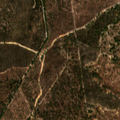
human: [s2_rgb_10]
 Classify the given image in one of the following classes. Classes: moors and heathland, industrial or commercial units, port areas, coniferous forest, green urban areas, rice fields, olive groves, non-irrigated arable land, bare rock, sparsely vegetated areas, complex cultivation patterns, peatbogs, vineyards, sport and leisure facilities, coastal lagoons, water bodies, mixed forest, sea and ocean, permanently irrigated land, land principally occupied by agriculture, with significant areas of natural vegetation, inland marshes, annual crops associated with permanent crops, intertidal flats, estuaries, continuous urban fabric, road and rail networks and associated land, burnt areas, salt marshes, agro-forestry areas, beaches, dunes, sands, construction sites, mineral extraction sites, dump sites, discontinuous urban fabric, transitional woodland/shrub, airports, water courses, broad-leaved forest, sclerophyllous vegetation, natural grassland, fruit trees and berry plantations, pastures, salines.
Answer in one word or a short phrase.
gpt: broad-leaved forest, transitional woodland/shrub